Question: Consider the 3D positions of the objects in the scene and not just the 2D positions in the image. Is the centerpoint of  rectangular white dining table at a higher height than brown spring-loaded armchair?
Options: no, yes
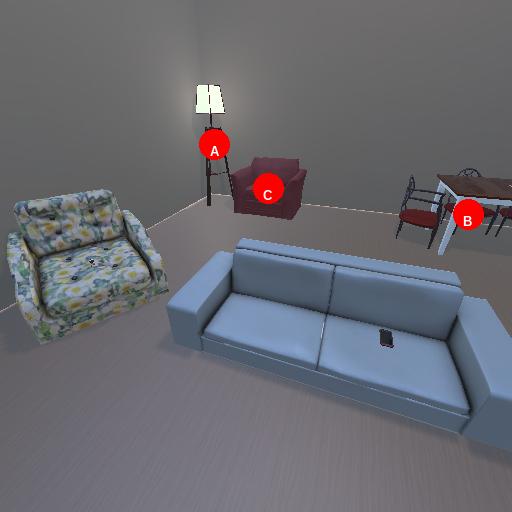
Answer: no